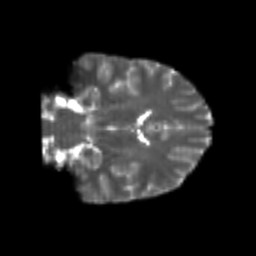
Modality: T2w
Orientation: coronal
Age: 22
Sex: female
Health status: healthy
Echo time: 0.074 s